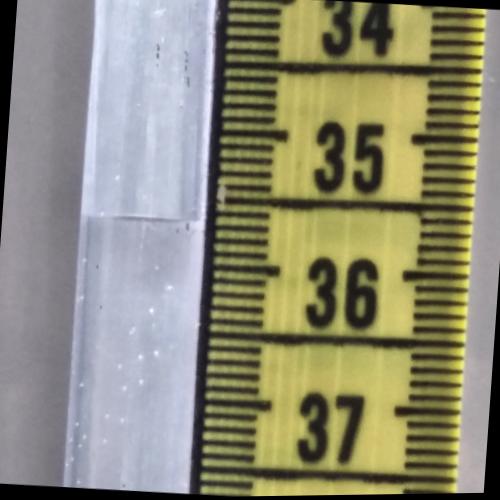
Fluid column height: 35.7 cm